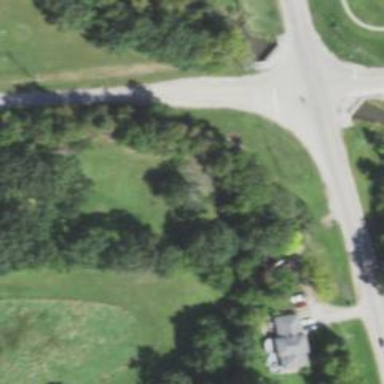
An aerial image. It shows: Disc golf hole.